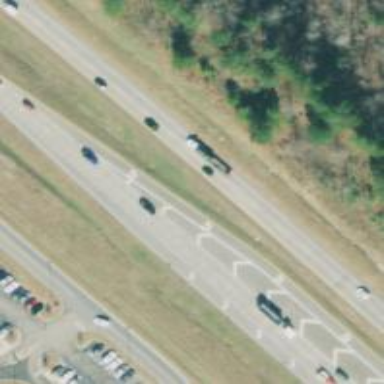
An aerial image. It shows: Trunk link highway.